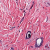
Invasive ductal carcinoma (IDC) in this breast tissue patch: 0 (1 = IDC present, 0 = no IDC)